Question: I have came up with this post but it is for the deprecated Google Maps API
<URL>
In the new API, I could not find an easy way to do this. In fact, I could not do it at all.
Basicly I want to have TextViews as a Marker on the map with 9Patch drawable as a background of the text. Trulia is still doing it with the new API v2 in their current app. You can check it here

How can I do this?
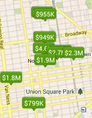
Answer: <URL> created a utility library that does exactly that.
The library is available here: <URL>
Also see this short video: <URL>